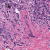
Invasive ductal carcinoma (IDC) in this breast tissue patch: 1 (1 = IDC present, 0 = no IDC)